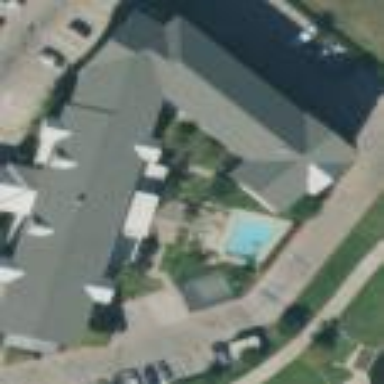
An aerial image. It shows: Hotel building.